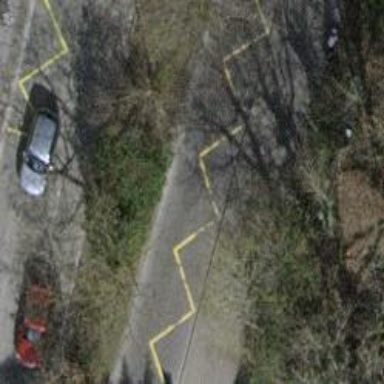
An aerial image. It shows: Bus stop with designated stop position for public transport.